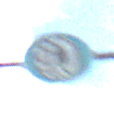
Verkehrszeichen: SchneekettenVorgeschrieben
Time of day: SunriseSunset
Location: Outdoor (RoadRail)
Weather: PartlyCloudy
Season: NotSpecified
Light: Natural